Field crop: tomato
Growth stage: 1
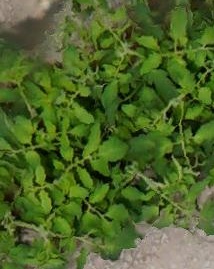
Species: tomato